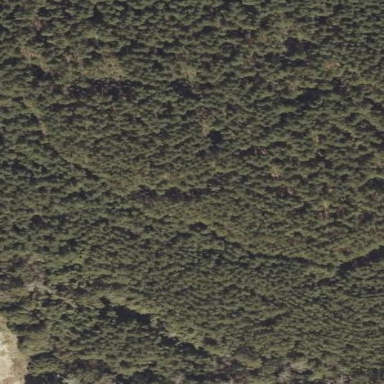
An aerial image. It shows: Evergreen forest with needle-leaved trees.